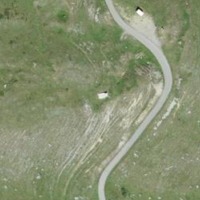
EUNIS habitat code: 23
Species observed at this site:
Pernis apivorus
Falco tinnunculus
Oenanthe oenanthe
Alauda arvensis
Linaria cannabina
Cuculus canorus
Anthus spinoletta
Montifringilla nivalis
Pyrrhocorax pyrrhocorax
Turdus torquatus
Aquila chrysaetos